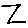
Label: zigzag